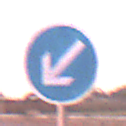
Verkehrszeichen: VorgeschriebeneVorbeifahrtLinks
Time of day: SunriseSunset
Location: Outdoor (Urban)
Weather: PartlyCloudy
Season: NotSpecified
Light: Natural